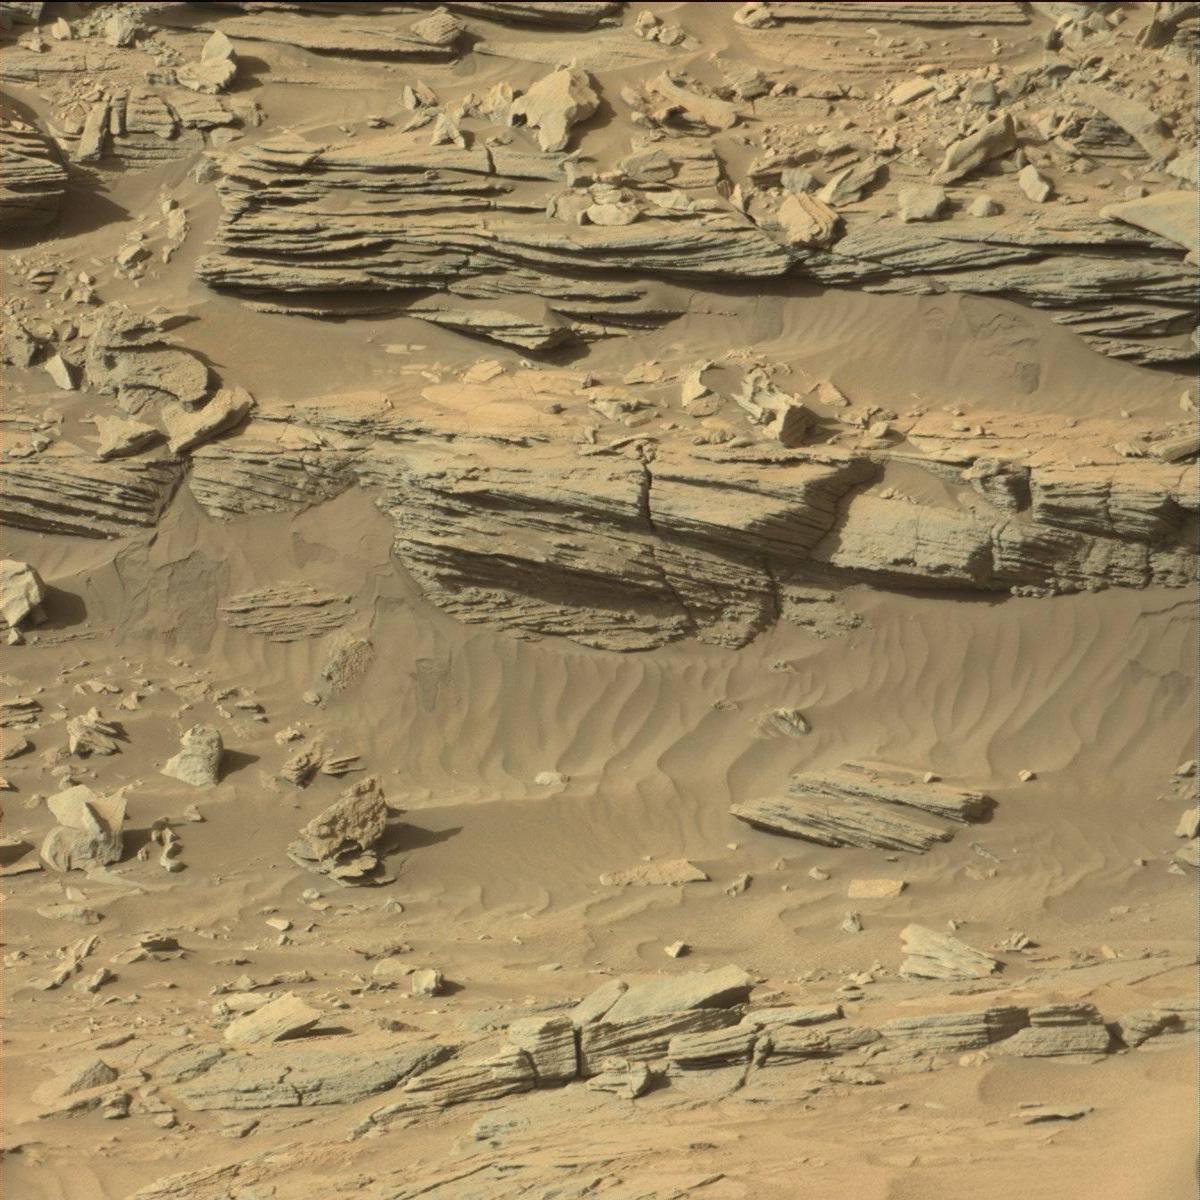
Terrain classes present: Bedrock, Sand / Soil